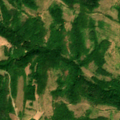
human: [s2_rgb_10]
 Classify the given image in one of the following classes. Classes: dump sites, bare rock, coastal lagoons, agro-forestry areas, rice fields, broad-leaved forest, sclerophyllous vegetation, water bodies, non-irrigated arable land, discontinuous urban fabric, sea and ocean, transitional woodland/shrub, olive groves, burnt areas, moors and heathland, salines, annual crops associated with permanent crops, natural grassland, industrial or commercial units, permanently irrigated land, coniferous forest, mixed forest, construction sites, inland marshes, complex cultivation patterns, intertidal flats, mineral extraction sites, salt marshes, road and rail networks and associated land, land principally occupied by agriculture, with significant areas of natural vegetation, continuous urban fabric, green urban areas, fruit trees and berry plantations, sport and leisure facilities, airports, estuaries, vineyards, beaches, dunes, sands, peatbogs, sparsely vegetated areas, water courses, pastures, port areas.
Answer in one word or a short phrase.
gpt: complex cultivation patterns, land principally occupied by agriculture, with significant areas of natural vegetation, broad-leaved forest, transitional woodland/shrub